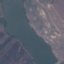
Land use / land cover: River